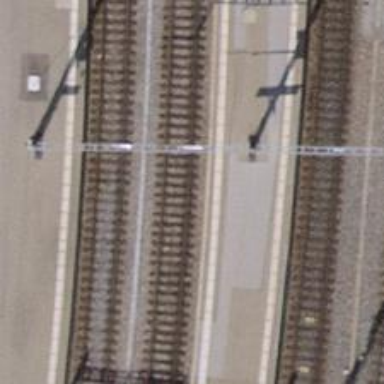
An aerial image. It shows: Single-track electrified railway siding with contact line for service.